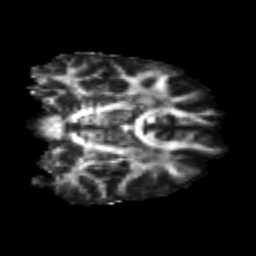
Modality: FA
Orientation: coronal
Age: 22
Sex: female
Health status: healthy
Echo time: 0.074 s